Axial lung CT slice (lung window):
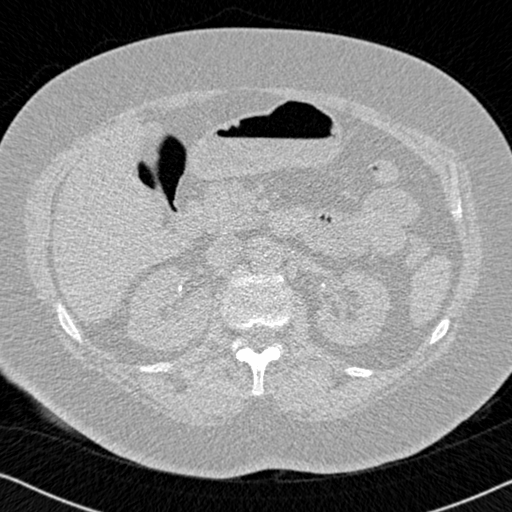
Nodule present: no